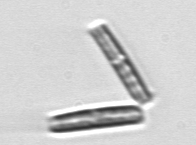
Label: Thalassionema